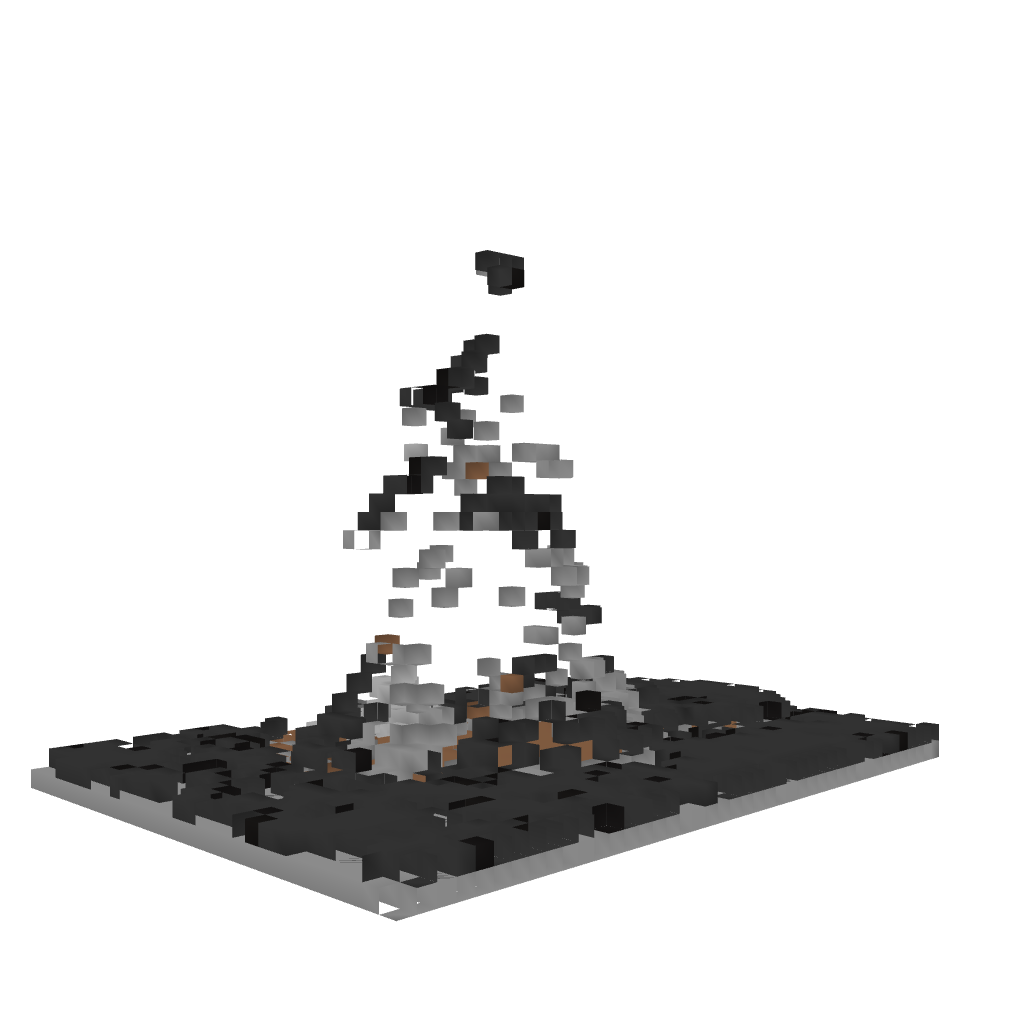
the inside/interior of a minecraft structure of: Mini Mountain With WaterFall